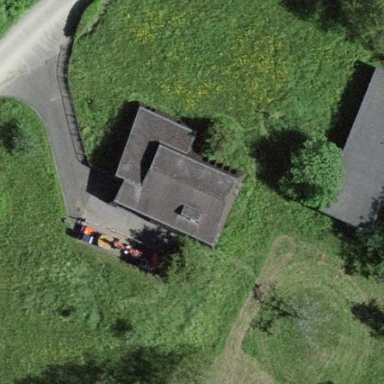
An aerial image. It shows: Farm auxiliary building.